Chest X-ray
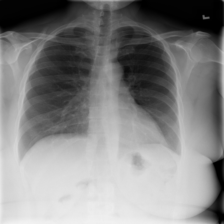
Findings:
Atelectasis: negative
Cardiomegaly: negative
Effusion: negative
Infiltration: positive
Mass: negative
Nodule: negative
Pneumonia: negative
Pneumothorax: negative
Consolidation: negative
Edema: negative
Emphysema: negative
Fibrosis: negative
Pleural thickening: negative
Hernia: negative